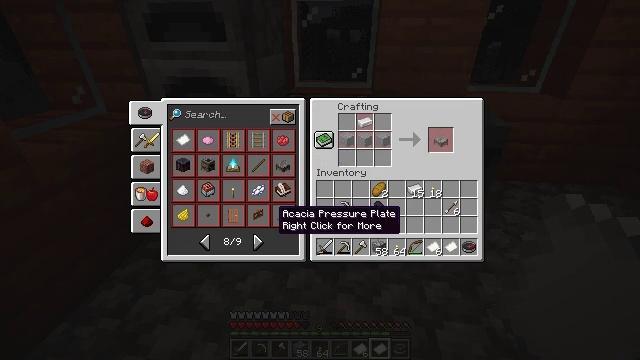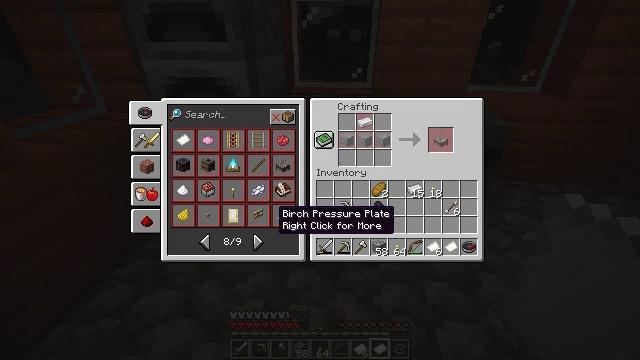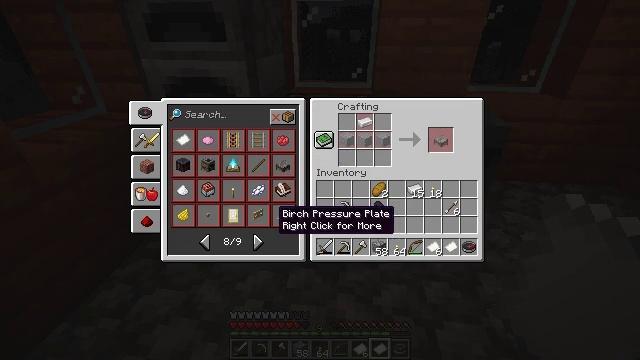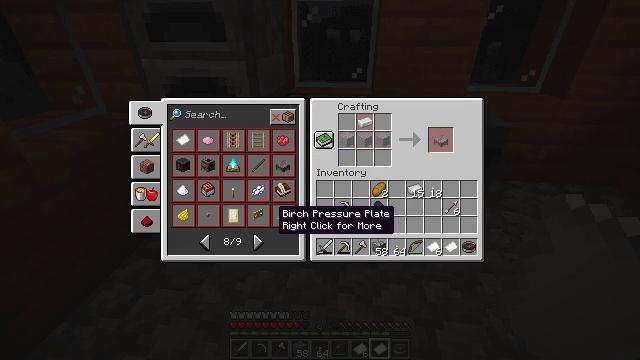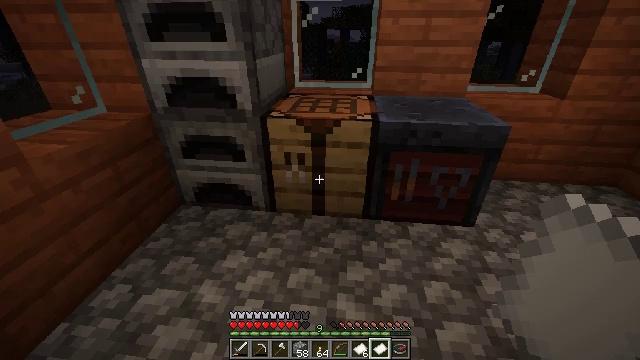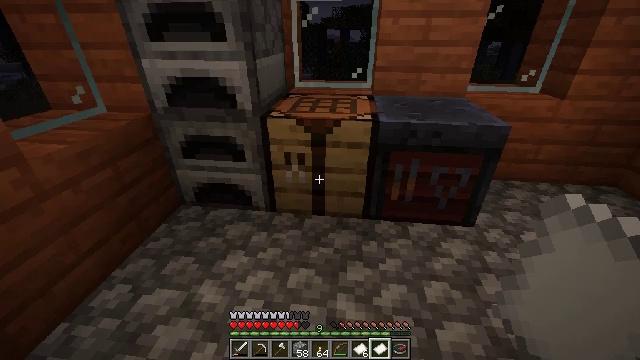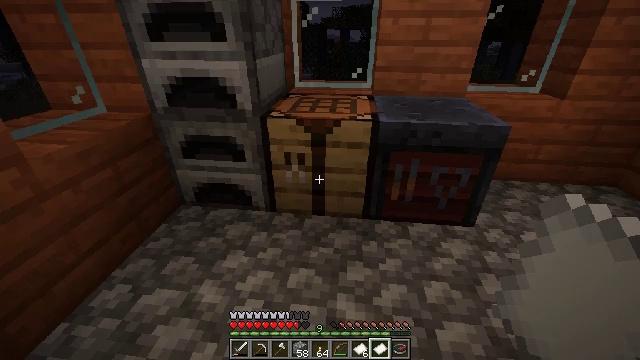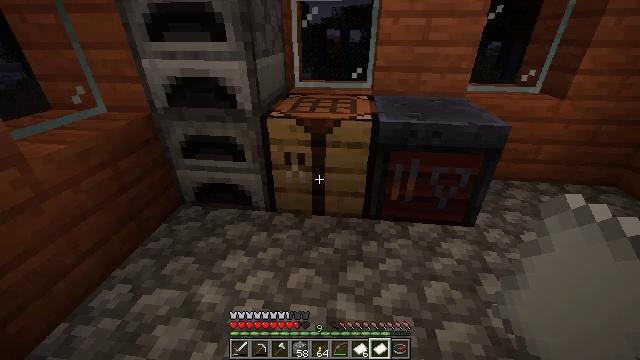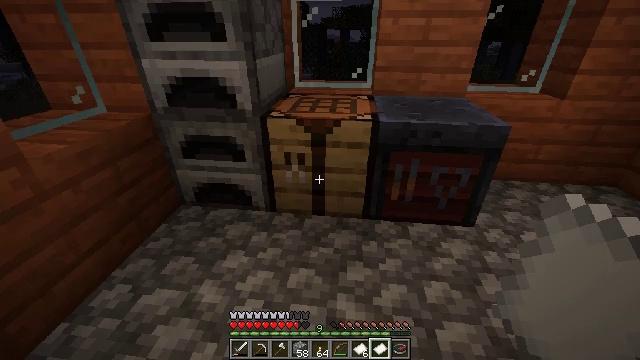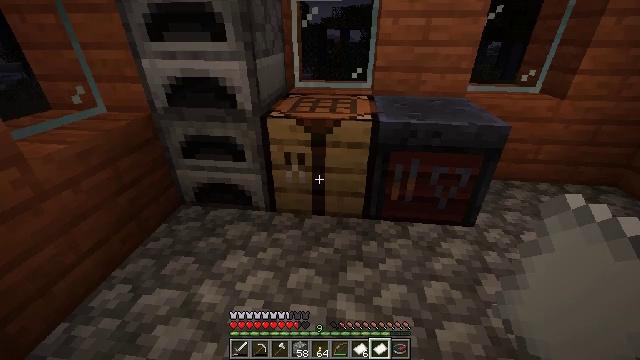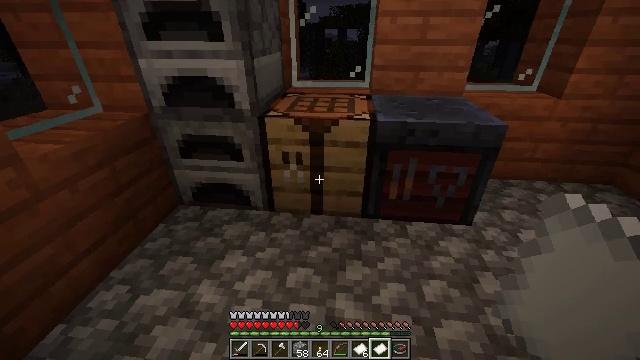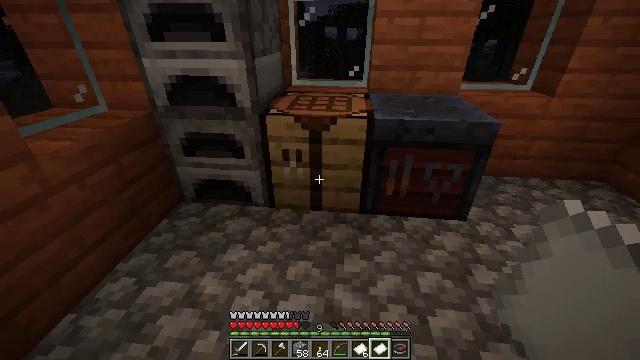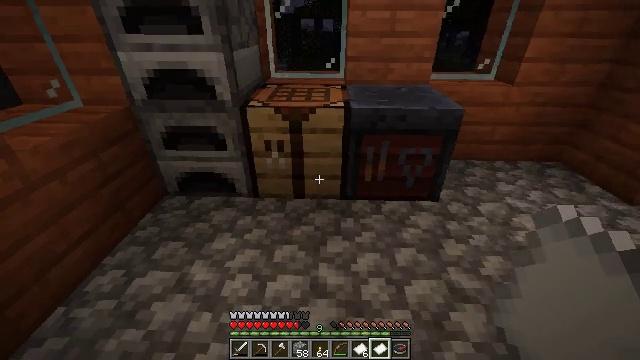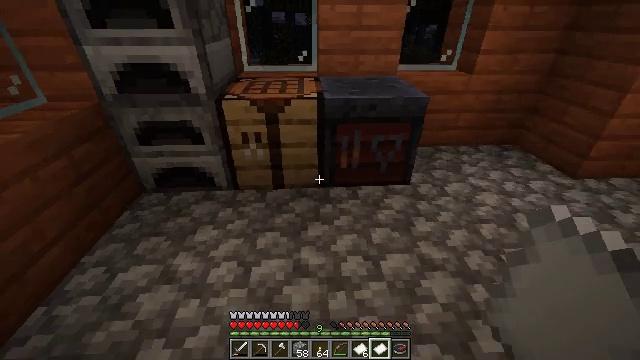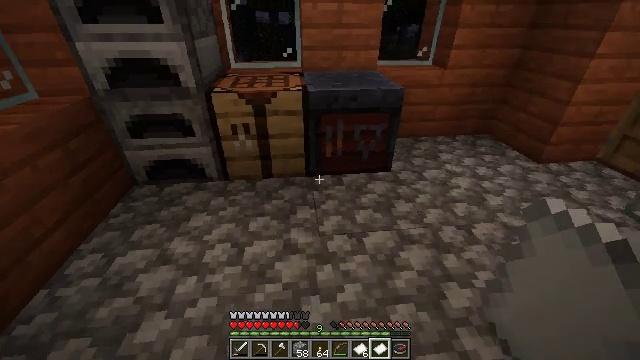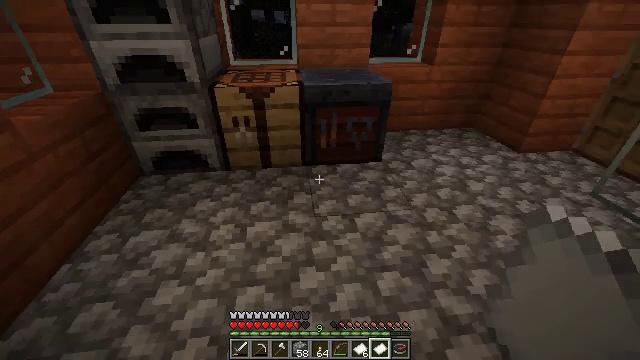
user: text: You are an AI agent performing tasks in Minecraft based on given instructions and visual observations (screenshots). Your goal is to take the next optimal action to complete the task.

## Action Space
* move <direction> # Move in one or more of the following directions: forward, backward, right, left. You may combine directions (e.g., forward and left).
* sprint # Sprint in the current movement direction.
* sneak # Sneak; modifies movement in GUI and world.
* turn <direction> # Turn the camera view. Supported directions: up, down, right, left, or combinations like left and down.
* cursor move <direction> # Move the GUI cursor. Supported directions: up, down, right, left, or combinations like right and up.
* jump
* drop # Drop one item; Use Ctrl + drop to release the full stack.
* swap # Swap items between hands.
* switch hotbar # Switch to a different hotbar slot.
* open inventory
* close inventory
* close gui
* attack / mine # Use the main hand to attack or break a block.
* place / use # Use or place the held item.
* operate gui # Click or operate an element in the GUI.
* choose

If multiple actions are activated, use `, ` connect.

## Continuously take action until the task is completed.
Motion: motion action
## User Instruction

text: Assemble a stonecutter at the crafting table.
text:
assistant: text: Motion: no_op
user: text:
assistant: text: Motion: no_op
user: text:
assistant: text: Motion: no_op
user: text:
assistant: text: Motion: no_op
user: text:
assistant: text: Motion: no_op
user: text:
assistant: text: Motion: no_op
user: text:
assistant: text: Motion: no_op
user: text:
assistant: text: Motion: no_op
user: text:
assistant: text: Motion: no_op
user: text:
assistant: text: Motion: no_op
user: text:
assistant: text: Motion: move back
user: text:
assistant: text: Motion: move back, turn right and down
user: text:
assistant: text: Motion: move back, turn right and down
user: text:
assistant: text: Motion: move back, turn right
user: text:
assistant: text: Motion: move back
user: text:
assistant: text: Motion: move back
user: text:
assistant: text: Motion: move back, turn right and up
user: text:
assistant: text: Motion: move back, turn up
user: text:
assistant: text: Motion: move back
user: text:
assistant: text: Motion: move back, turn left and up
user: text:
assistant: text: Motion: move back, turn left and up
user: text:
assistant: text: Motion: turn up
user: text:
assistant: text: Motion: no_op
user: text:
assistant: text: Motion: turn right
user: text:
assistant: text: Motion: turn right and down
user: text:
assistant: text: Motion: turn right and down
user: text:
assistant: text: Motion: turn right
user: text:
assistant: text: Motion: turn right and up
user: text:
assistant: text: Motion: turn right and up
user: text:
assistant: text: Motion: move forward and move right, turn right